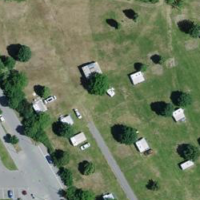
EUNIS habitat code: 55
Species observed at this site:
Passer italiae